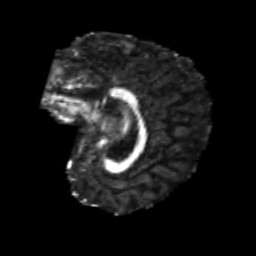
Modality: FA
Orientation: sagittal
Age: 20
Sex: female
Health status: healthy
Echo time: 0.074 s